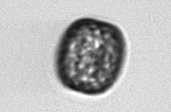
Label: Thalassiosira